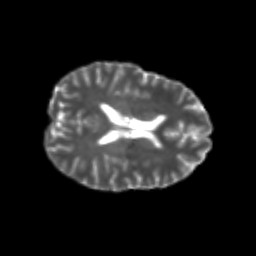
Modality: T2w
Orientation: axial
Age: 26
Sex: female
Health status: healthy
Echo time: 0.074 s